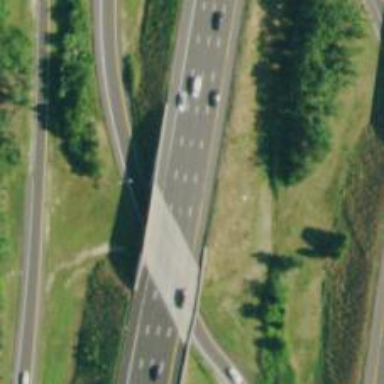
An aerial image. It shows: Urban freeway or expressway.